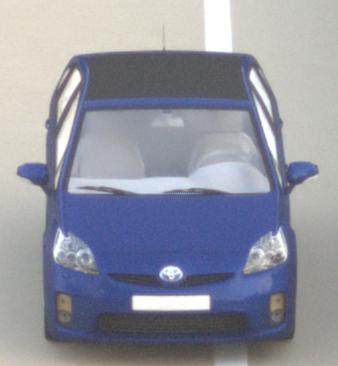
Make: Toyota
Model: Prius 1.5 Hybrid
Detailed model: Prius (HW2)
Model produced from: 2006/03
Model produced until: 2009/06
Doors: 5
Color: blue
Road condition: dry road
Daytime: sunrise or sunset
Contrast: low contrast